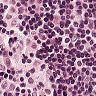
Metastatic tissue present: no